Question: I want to draw a line chart, displaying data from a database read. I use the X-axis to record time, I want the chart to support pan and zoom.
I use core plot, I created one demo, but it gives 4 errors. The other demo work the same wrong. I use Xcode 4.3.3 and iOS 5.1 SDK.

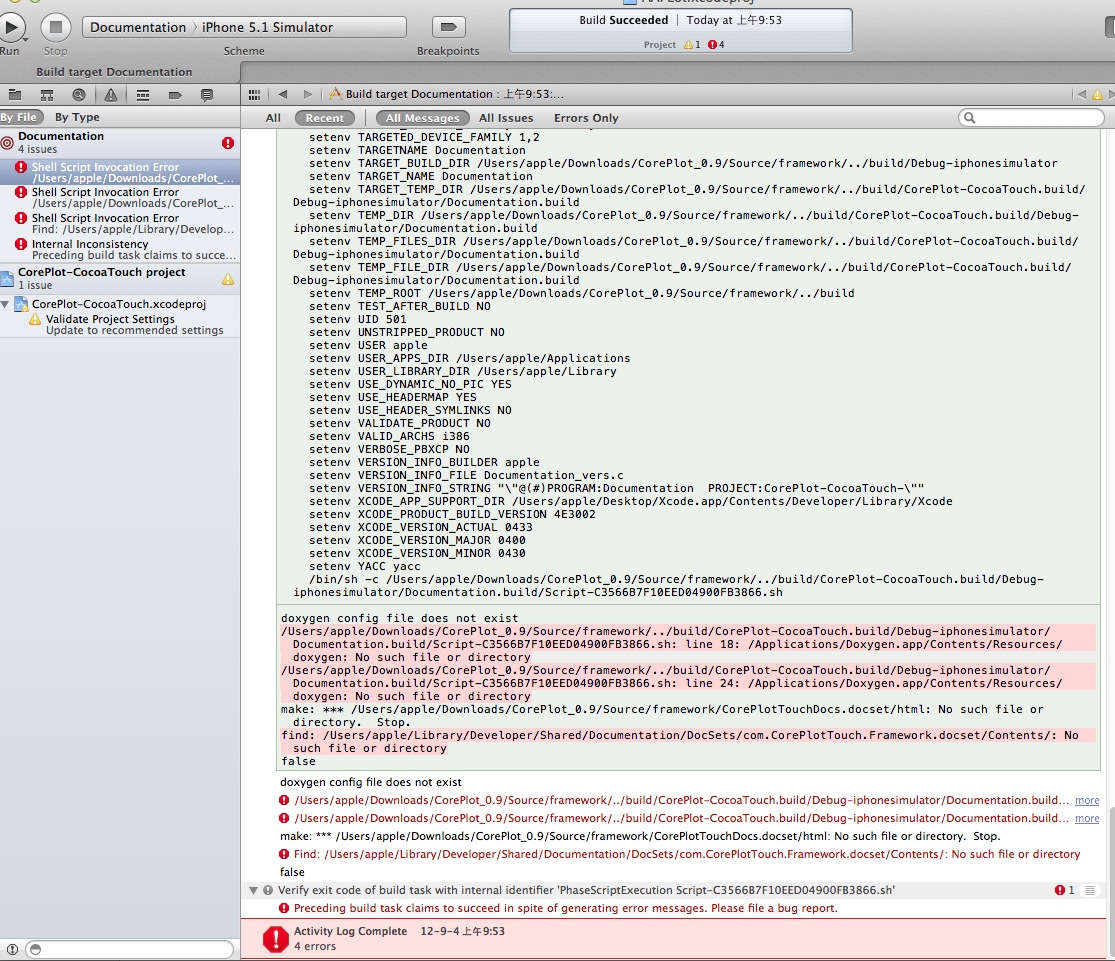
Answer: If you want to allow only horizontal scrolling (and/or zooming) in Core Plot, check out <URL> by Jay from another question. Here's the code from his answer:
Use this to allow only horizontal scrolling/panning:
'''
-(CGPoint)plotSpace:(CPTPlotSpace *)space willDisplaceBy:(CGPoint)displacement
{
return CGPointMake(displacement.x, 0);
}
'''
Use this to allow only horizontal zooming:
'''
-(CPTPlotRange *)plotSpace:(CPTPlotSpace *)space willChangePlotRangeTo:(CPTPlotRange *)newRange forCoordinate:(CPTCoordinate)coordinate
{
if (coordinate == CPTCoordinateY) {
newRange = ((CPTXYPlotSpace*)space).yRange;
}
return newRange;
}
'''
About the errors you're getting: they don't really seem to be directly related to Core Plot. They appear because you haven't declared the ivars in your header file. (, etc)